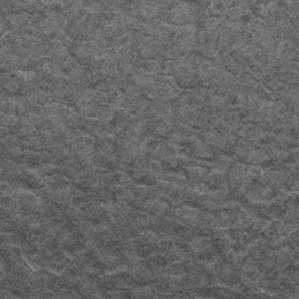
Label: frost